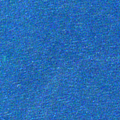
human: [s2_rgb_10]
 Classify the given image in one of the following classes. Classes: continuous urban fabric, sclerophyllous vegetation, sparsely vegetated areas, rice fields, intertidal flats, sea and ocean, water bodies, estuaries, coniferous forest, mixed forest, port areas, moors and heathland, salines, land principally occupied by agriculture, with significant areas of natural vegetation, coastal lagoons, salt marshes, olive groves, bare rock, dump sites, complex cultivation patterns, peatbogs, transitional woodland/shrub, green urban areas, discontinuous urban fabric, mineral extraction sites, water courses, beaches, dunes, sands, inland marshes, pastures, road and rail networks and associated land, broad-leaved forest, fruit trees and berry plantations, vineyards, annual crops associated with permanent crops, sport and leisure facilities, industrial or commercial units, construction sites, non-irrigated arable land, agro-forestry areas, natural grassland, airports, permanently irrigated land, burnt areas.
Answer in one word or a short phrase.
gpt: sea and ocean